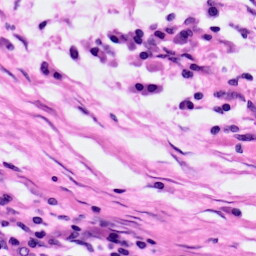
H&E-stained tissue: Pancreatic